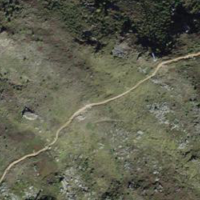
EUNIS habitat code: 26
Species observed at this site:
Oxytropis campestris
Saxifraga oppositifolia
Gymnadenia conopsea